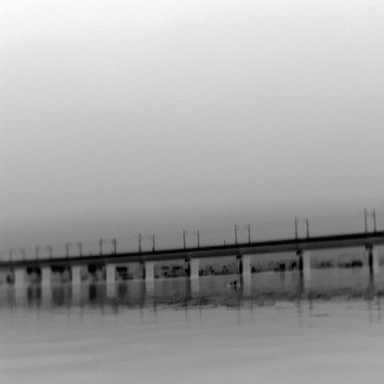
There is a canoe in the infrared image.